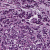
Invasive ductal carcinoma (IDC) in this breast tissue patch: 1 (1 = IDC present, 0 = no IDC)